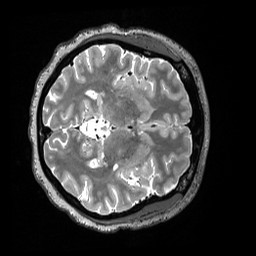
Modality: T2w
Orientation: axial
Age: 30
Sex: female
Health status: ill
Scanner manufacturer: siemens
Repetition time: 3.2 s